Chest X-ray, PA view. Patient: 61 years old, sex F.
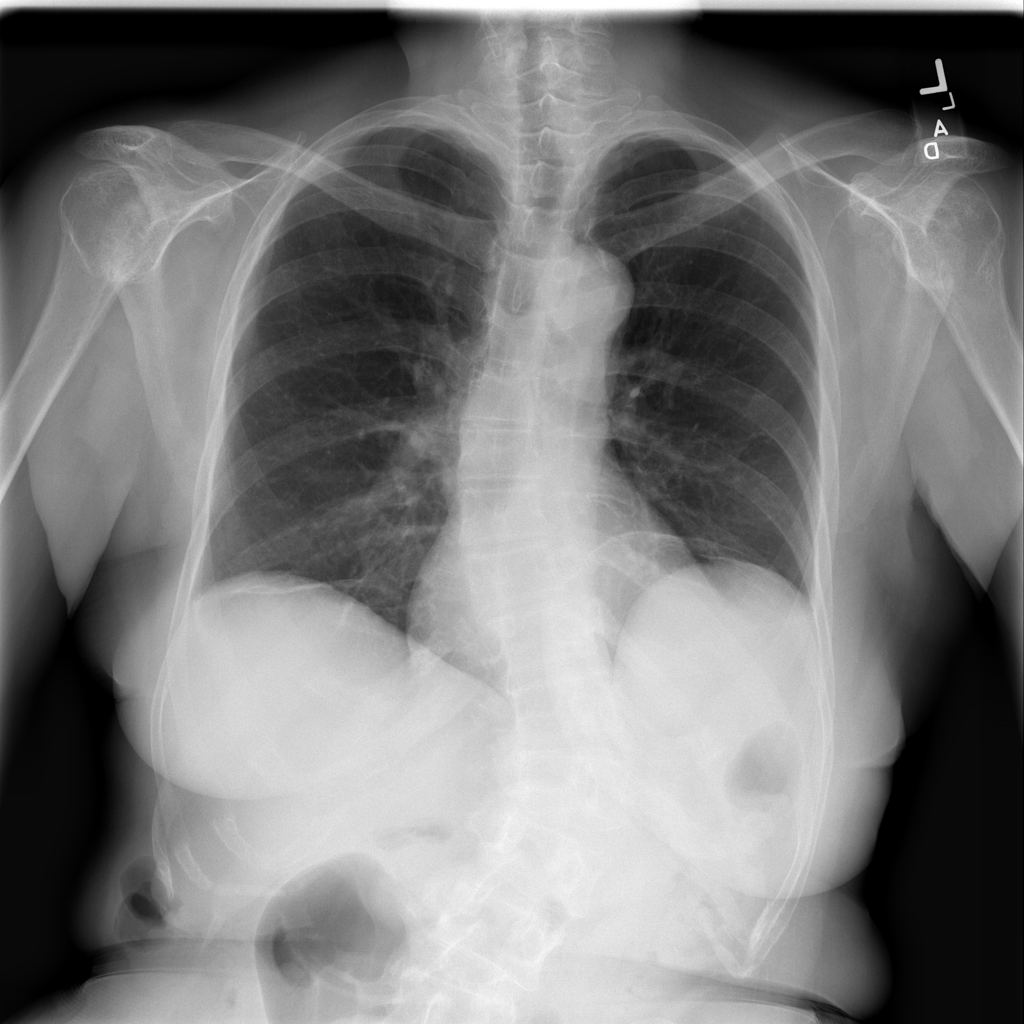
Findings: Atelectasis